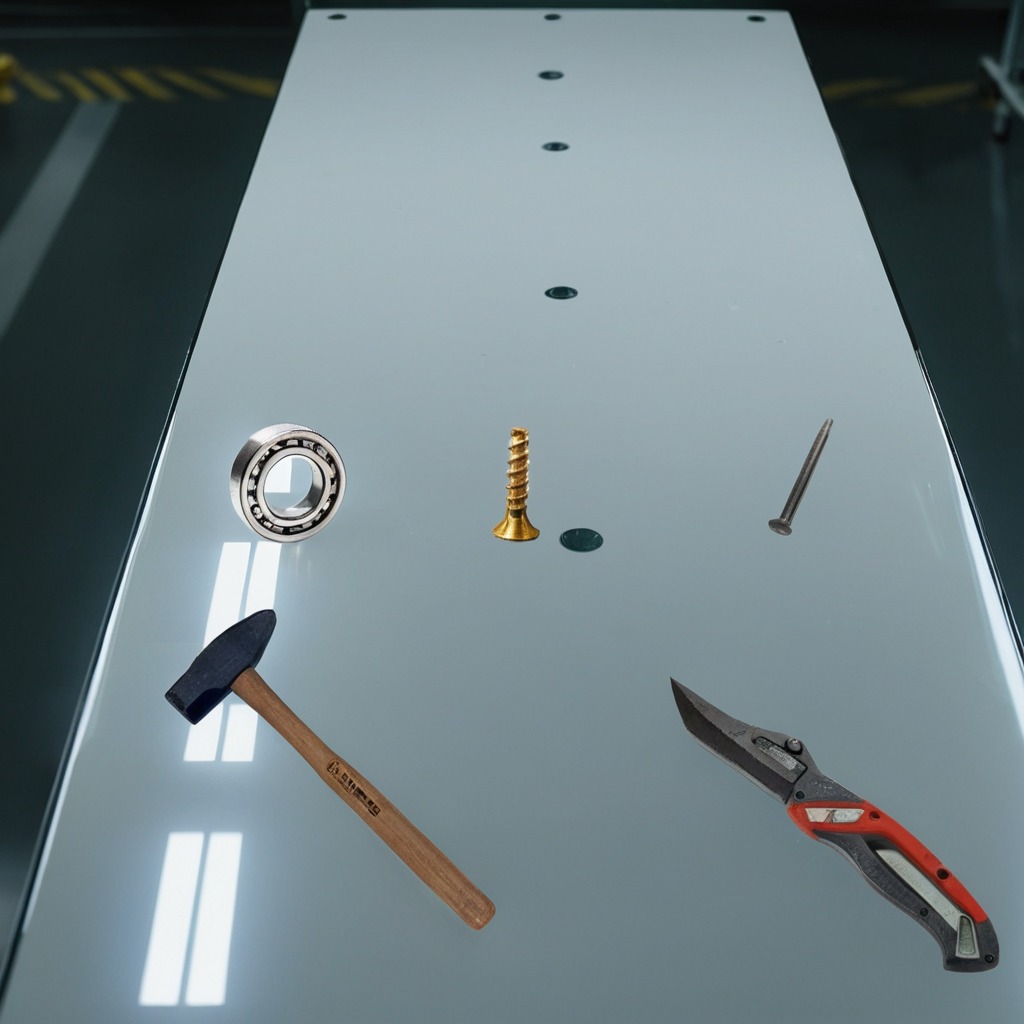
A ball bearing, a knife, a screw, an iron nail, and a hammer are lying on a high-gloss table in a ship maintenance bay industrial lighting.